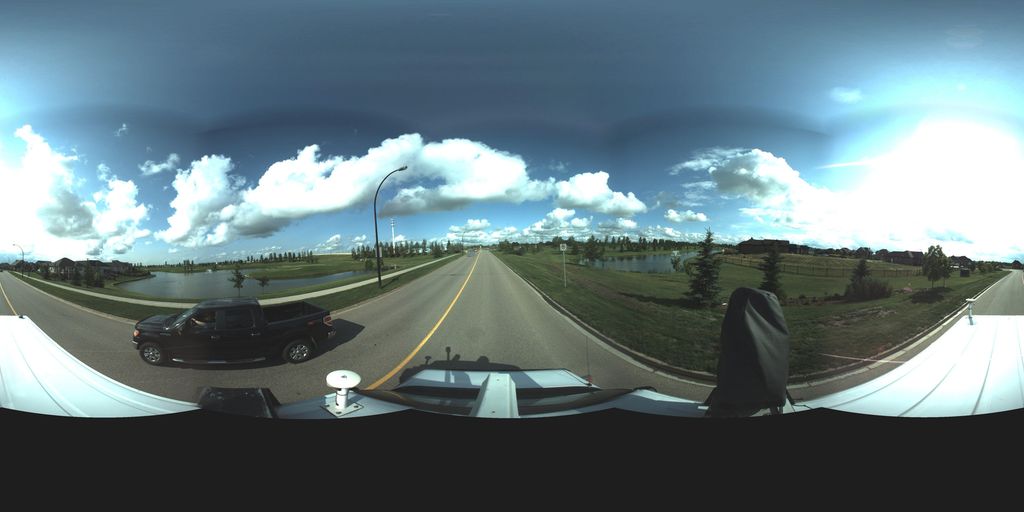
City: saskatoon